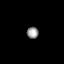
Tissue: prostate
Cell type: T cells
Senescence score: 0.3499
Nuclear area (px): 127
Mean DAPI intensity: 155.315